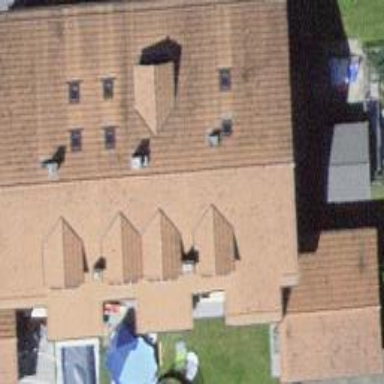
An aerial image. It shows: Terrace-style building with gabled roof.